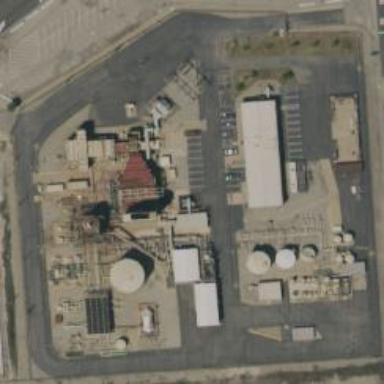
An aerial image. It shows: Industrial area with power plant.